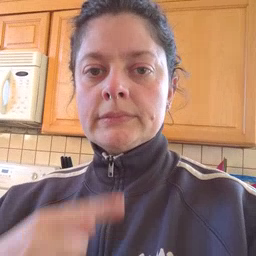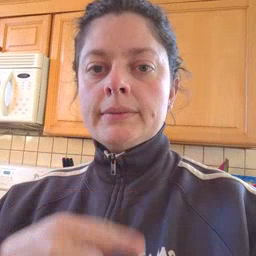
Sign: say